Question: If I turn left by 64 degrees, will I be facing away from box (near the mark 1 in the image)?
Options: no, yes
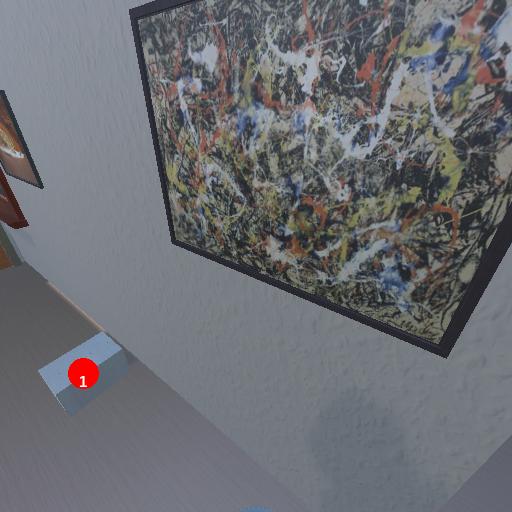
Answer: no